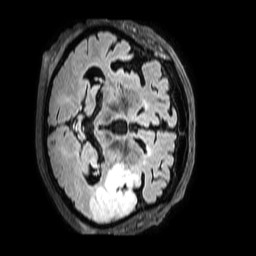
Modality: FLAIR
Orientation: axial
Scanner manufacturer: philips
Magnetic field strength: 3 T
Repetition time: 4.8 s
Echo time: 0.3075 s